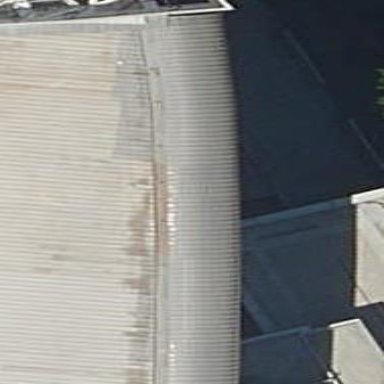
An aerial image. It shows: Part of building.